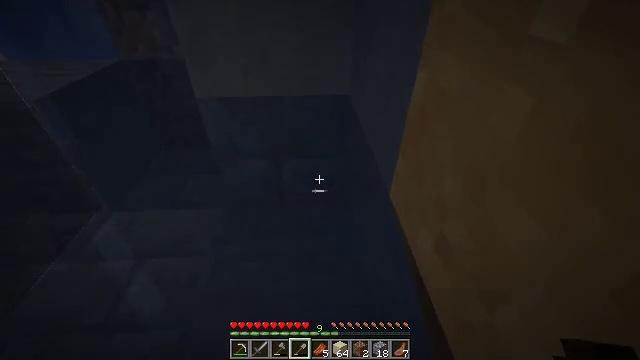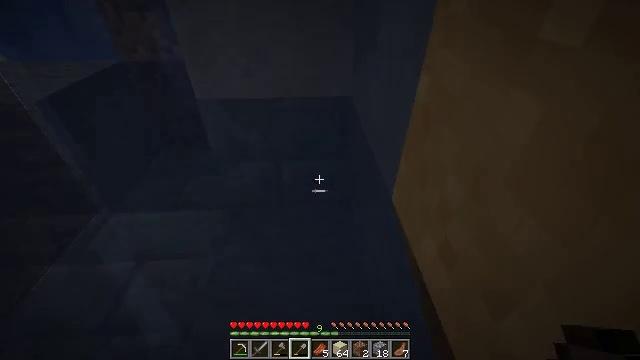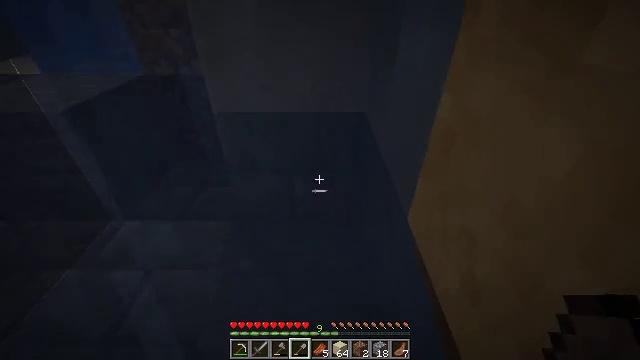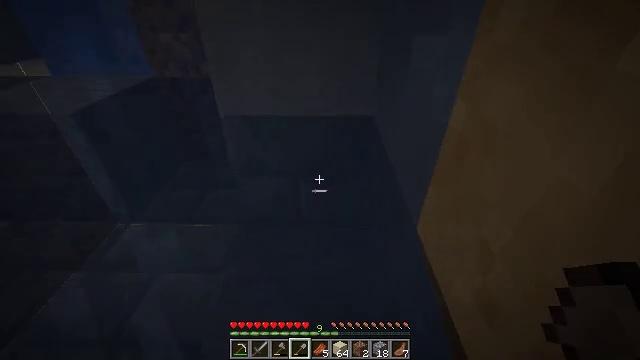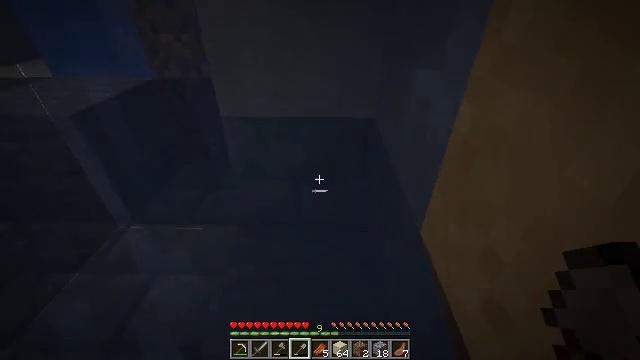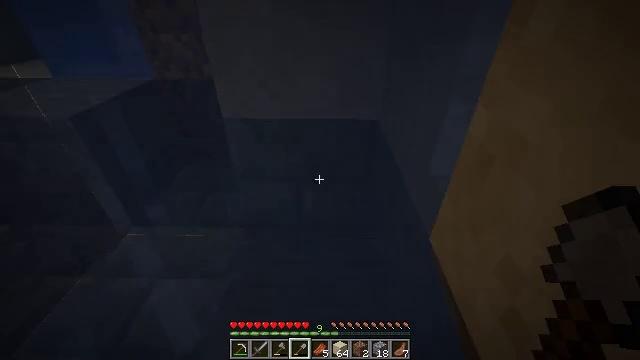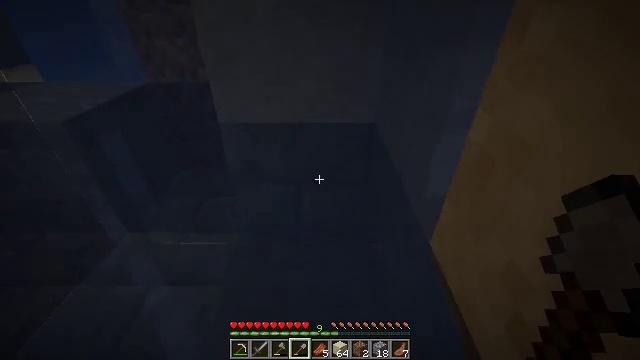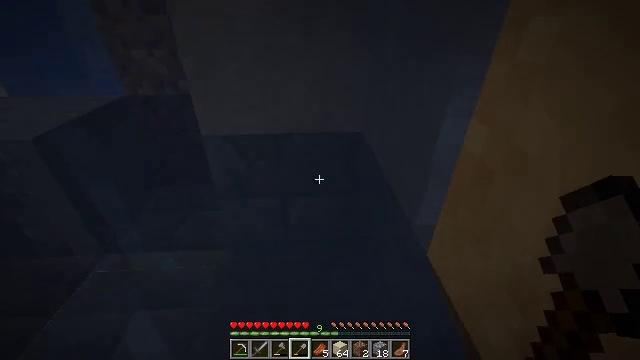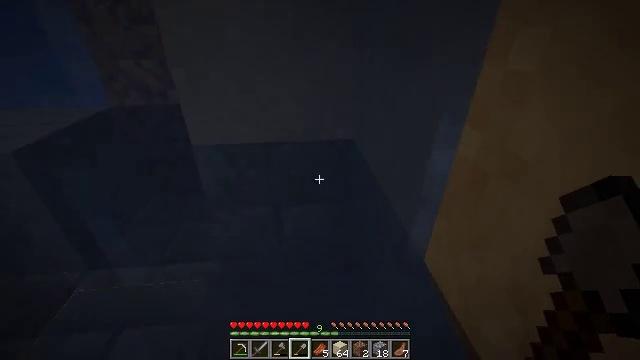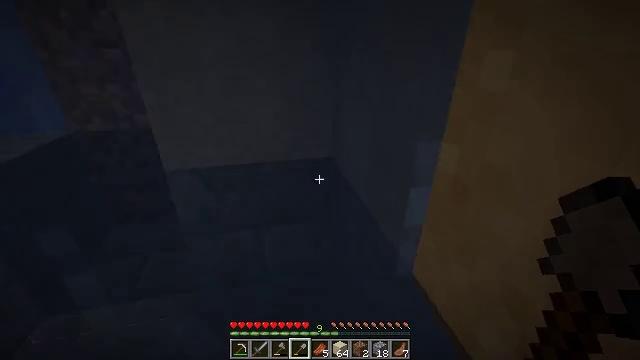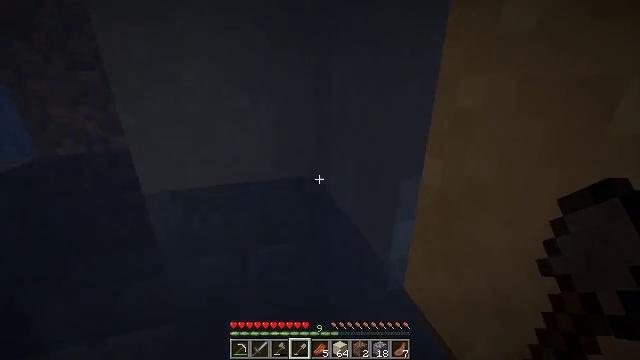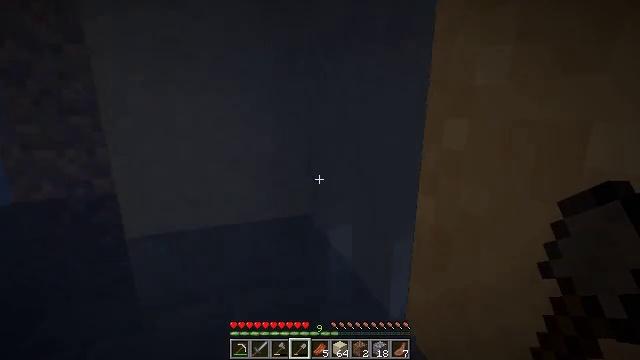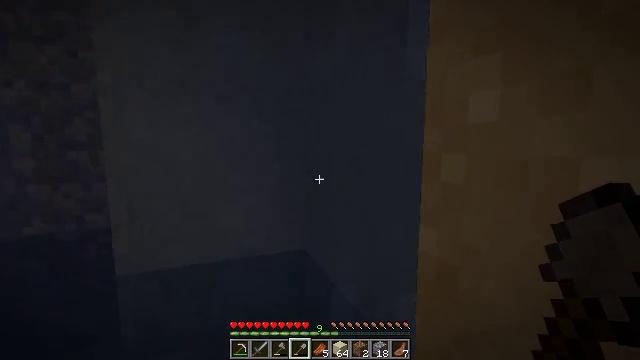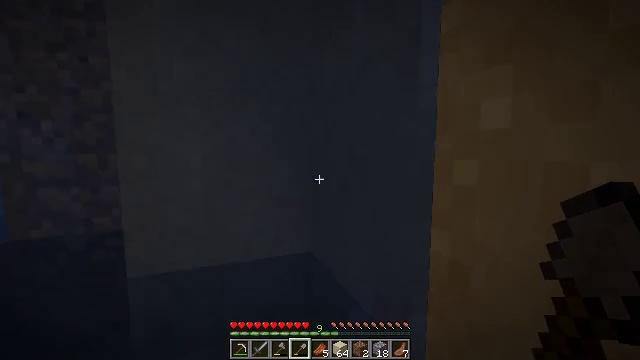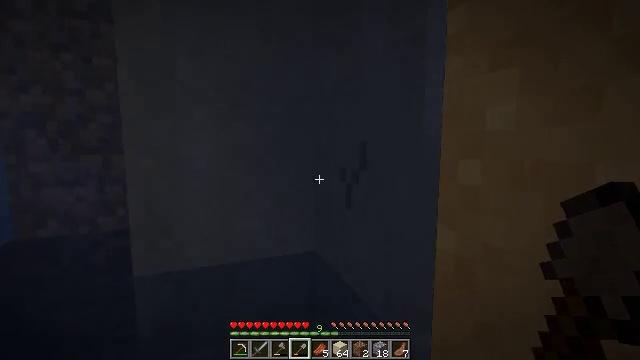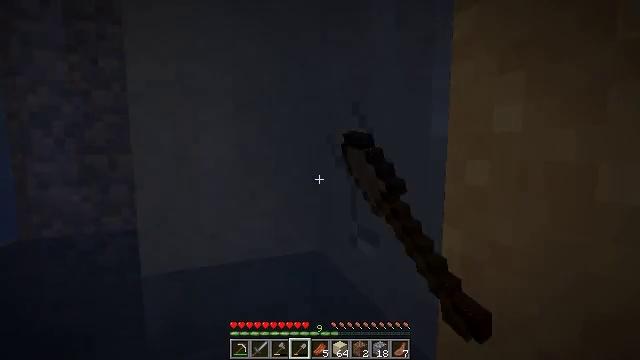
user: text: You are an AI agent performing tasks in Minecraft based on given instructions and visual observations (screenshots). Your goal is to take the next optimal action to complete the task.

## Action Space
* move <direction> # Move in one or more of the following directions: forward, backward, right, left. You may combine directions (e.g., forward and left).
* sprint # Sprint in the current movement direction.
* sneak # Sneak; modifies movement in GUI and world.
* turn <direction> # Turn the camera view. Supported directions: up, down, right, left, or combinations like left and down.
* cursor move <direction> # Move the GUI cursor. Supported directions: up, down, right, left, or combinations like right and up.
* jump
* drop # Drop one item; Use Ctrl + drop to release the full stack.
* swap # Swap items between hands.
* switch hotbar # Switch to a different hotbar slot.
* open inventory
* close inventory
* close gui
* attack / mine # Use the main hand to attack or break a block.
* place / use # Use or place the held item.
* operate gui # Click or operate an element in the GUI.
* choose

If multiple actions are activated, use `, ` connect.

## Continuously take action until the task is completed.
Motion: motion action
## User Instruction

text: Dig up some sand.
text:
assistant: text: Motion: move forward and move left
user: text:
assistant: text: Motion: move forward and move left, turn left and up
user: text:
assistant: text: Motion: move forward and move left, turn left
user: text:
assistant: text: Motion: move forward and move left
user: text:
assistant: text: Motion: move forward and move left
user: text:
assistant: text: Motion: move forward and move left, turn right
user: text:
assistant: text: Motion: move forward and move left, turn right and up
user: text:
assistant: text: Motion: move left, turn right and up
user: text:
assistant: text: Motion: move left, turn right and up
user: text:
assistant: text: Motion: move left, turn right and up
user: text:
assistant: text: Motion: move left, turn right and up
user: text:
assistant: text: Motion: move left, turn right and up
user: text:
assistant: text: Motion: move left
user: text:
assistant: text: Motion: move left, attack / mine
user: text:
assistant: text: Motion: move left, attack / mine
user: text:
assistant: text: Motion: move left, turn left, attack / mine
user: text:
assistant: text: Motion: turn left, attack / mine
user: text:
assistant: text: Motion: move right, turn left, attack / mine
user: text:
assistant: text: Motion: move right, turn left, attack / mine
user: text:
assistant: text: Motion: move right, turn left and up, attack / mine
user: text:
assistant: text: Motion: move right, turn left and up, attack / mine
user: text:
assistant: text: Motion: move right, turn left, attack / mine
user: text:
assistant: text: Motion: attack / mine
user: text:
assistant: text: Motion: attack / mine
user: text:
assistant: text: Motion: attack / mine
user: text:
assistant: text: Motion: turn left, attack / mine
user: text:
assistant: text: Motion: turn left and up, attack / mine
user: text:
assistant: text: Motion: turn left and up, attack / mine
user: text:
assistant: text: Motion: turn up, attack / mine
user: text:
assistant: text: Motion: attack / mine